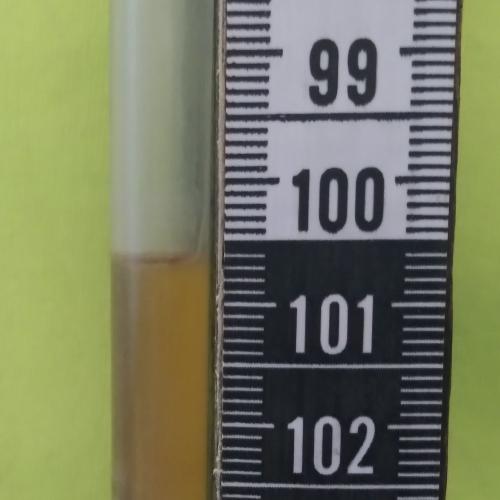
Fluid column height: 100.6 cm